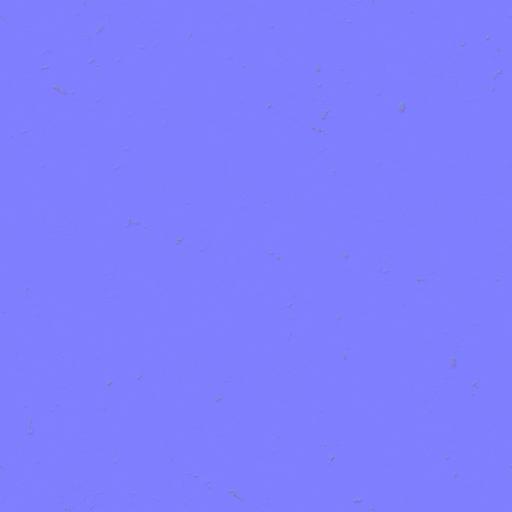
bronze bumpy copper metal scratches silver steel